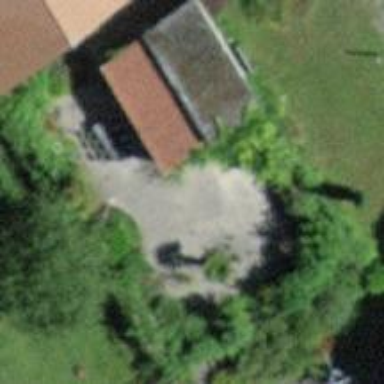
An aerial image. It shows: Garage.